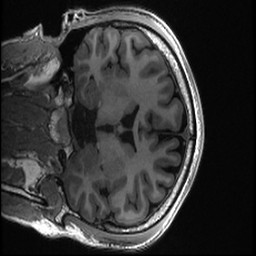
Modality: T1w
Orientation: coronal
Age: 20
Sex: male